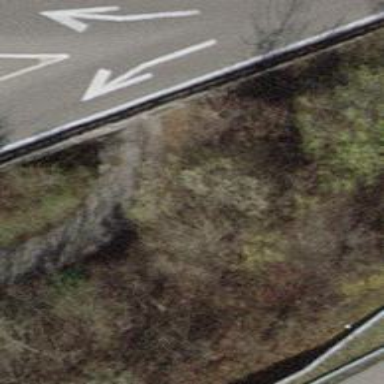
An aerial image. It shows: Footway tunnel.